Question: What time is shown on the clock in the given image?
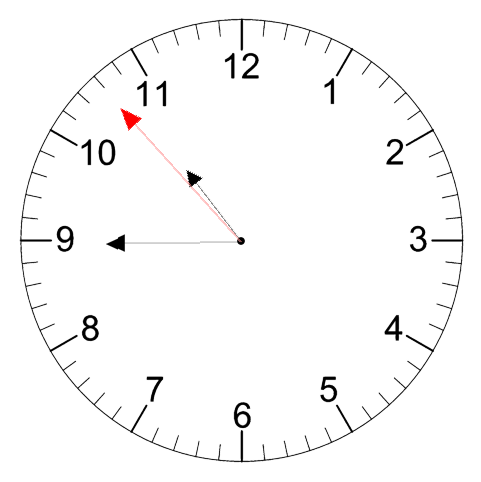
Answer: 10:44:53